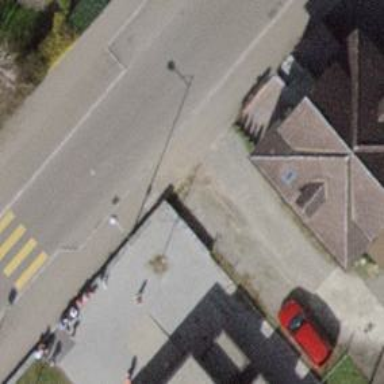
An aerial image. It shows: Post box is visible.